Question: I am having an issue with android webview default text selection. what i want to do is add an item to the default menu which appears on text selection in webview

The functionality i want to acieve is add a button to left side of select all. how can this be done
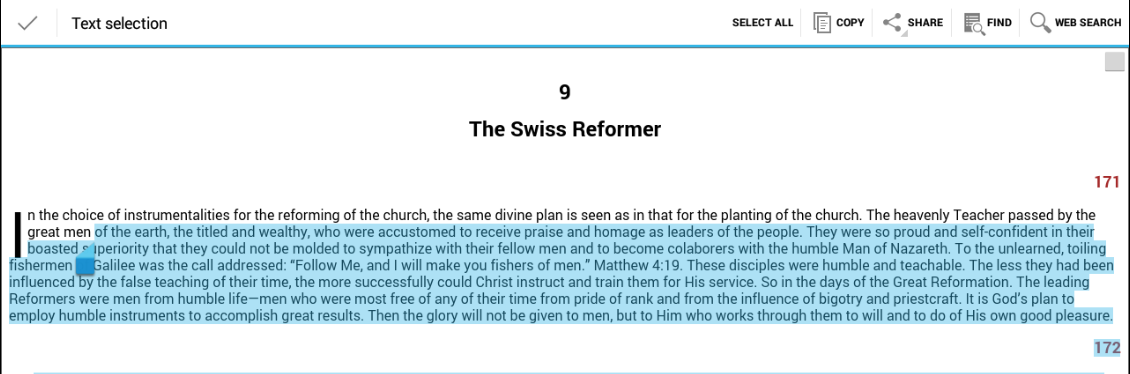
Answer: you need to override the WebView class for this you need to use this code i am giving you demo code for changing defaut CAB after selection you can use your own contextual menu
'''
public class MyWebView extends WebView{
CustomizedSelectActionModeCallback actionModeCallback;
public Context context;
public MyWebView(Context context, AttributeSet attrs) {
super(context, attrs);
// TODO Auto-generated constructor stub
this.context=context;
}
@Override
public ActionMode startActionMode(ActionMode.Callback callback) {
// TODO Auto-generated method stub
// ViewParent parent = getParent();
// if (parent == null) {
// return null;
// }
actionModeCallback = new CustomizedSelectActionModeCallback();
return startActionModeForChild(this,actionModeCallback);
}
public class CustomizedSelectActionModeCallback implements ActionMode.Callback{
@Override
public boolean onCreateActionMode(ActionMode mode, Menu menu) {
// TODO Auto-generated method stub
mode.getMenuInflater().inflate(R.menu.contextual_menu, menu);
return true;
}
@Override
public boolean onPrepareActionMode(ActionMode mode, Menu menu) {
// TODO Auto-generated method stub
mode.setTitle("CheckBox is Checked");
return false;
}
@Override
public boolean onActionItemClicked(ActionMode mode, MenuItem item) {
// TODO Auto-generated method stub
switch (item.getItemId()) {
case R.id.item_delete:
clearFocus();
Toast.makeText(getContext(), "This is my test click", Toast.LENGTH_LONG).show();
break;
default:
break;
}
return false;
}
@Override
public void onDestroyActionMode(ActionMode mode) {
// TODO Auto-generated method stub
clearFocus(); // this is not clearing the text in my device having version 4.1.2
actionModeCallback=null;
}
}
'''
}
is
'''
public class MainActivity extends Activity {
MyWebView web_view;
@Override
protected void onCreate(Bundle savedInstanceState) {
super.onCreate(savedInstanceState);
setContentView(R.layout.activity_main);
web_view= (MyWebView)findViewById(R.id.webView1);
web_view.loadUrl("file:///android_asset/menu_pages/Chemchapter1/OEBPS/Text/07_Chapter01.html");// you can load your html here
}
'''
}
'''
<RelativeLayout xmlns:android="http://schemas.android.com/apk/res/android"
xmlns:tools="http://schemas.android.com/tools"
android:layout_width="match_parent"
android:layout_height="match_parent"
tools:context="${packageName}.${activityClass}" >
<com.rstm.webviewcheck.MyWebView
android:id="@+id/webView1"
android:layout_width="match_parent"
android:layout_height="match_parent" />
</RelativeLayout>
'''
'''
<?xml version="1.0" encoding="utf-8"?>
<menu xmlns:android="http://schemas.android.com/apk/res/android" >
<item
android:id="@+id/item_delete"
android:icon="@android:drawable/ic_menu_delete"
android:showAsAction="ifRoom|withText"
android:title="Delete"
android:titleCondensed="Delete">
'''